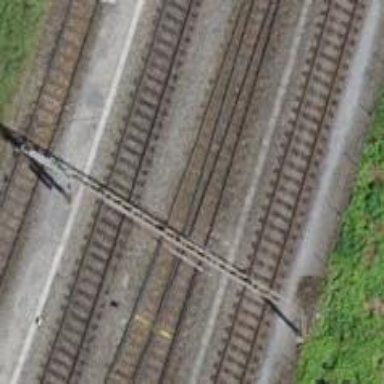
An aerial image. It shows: Single-track electrified railway with contact line.